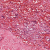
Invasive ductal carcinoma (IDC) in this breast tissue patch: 1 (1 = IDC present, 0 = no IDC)